Interaction volume radius: 5 \u00c5
Interaction volume height: 10 \u00c5
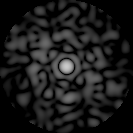
Disorder parameter: 0.8947